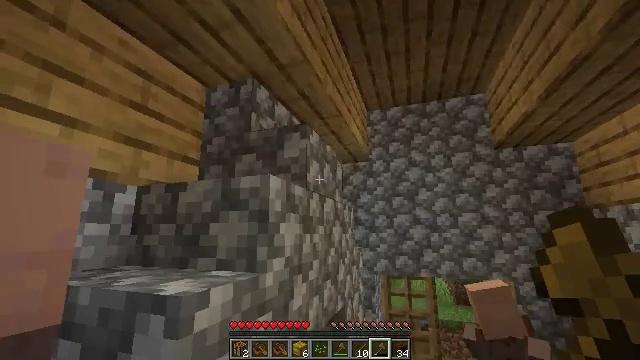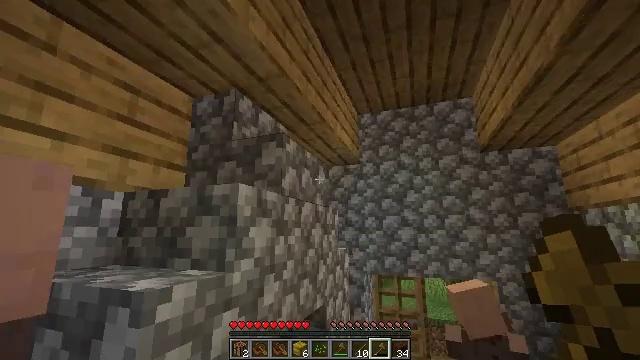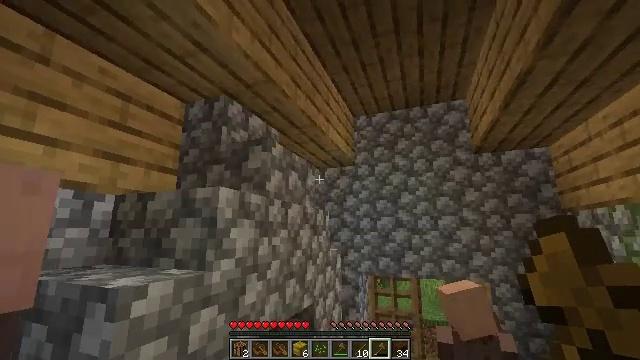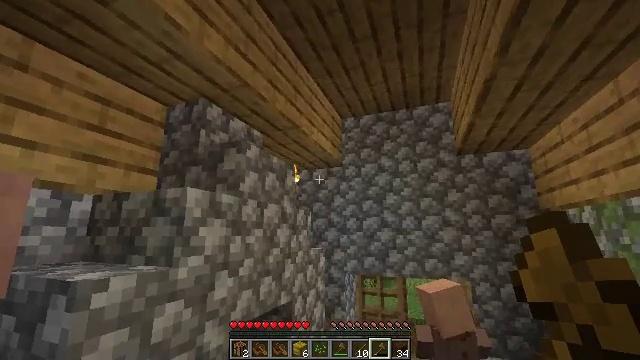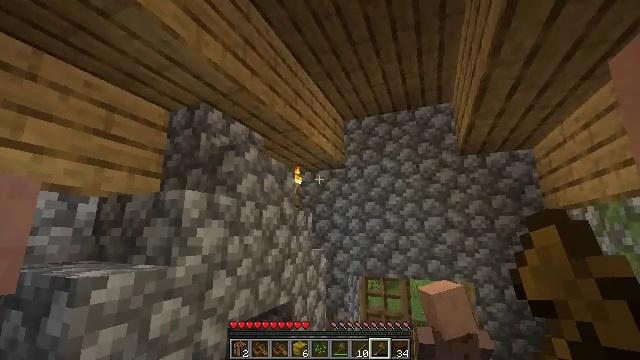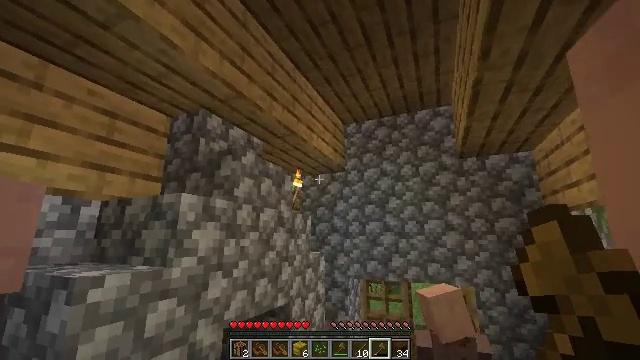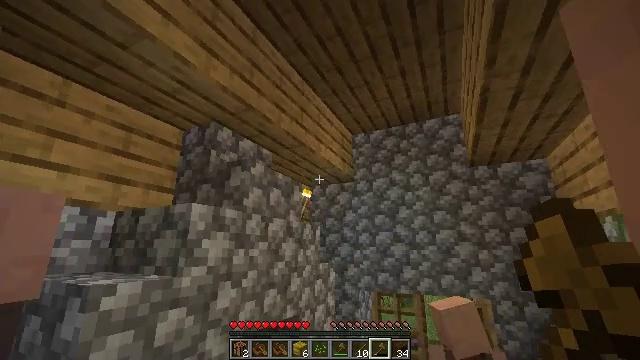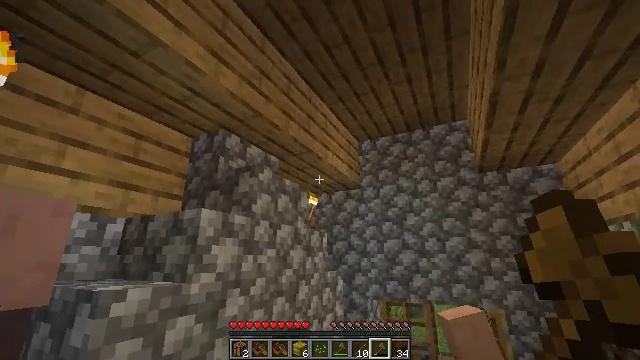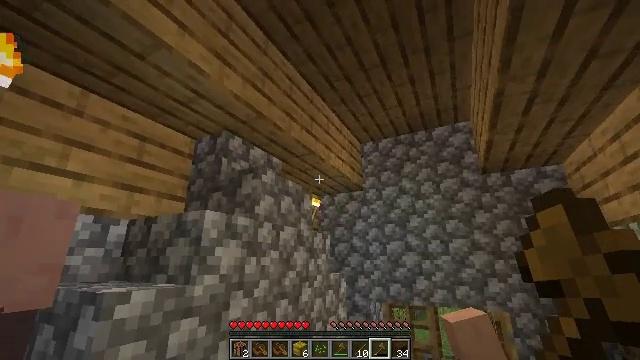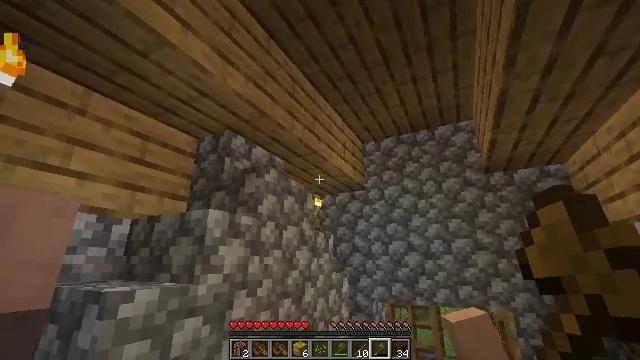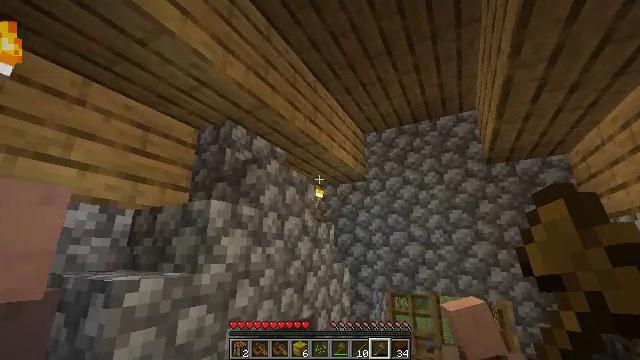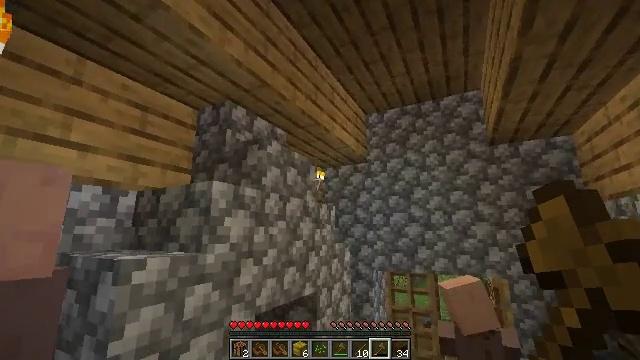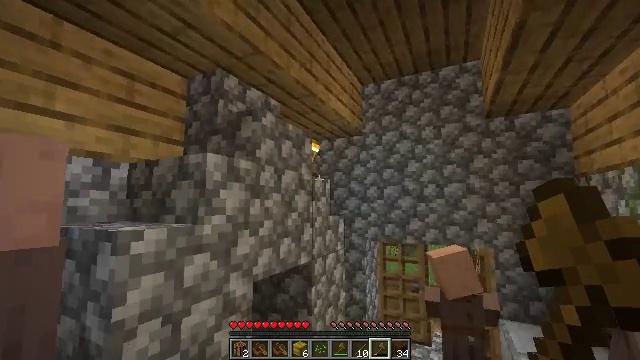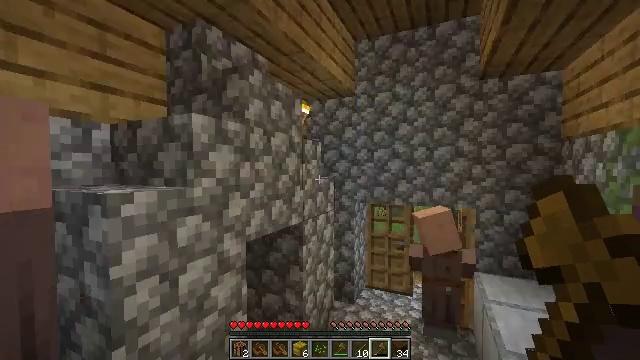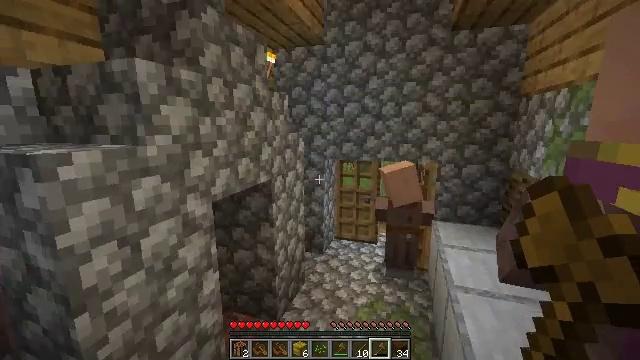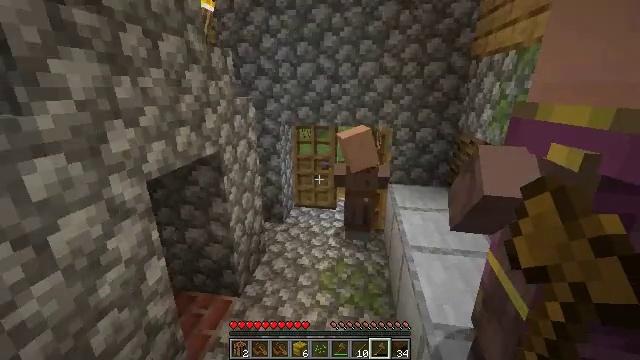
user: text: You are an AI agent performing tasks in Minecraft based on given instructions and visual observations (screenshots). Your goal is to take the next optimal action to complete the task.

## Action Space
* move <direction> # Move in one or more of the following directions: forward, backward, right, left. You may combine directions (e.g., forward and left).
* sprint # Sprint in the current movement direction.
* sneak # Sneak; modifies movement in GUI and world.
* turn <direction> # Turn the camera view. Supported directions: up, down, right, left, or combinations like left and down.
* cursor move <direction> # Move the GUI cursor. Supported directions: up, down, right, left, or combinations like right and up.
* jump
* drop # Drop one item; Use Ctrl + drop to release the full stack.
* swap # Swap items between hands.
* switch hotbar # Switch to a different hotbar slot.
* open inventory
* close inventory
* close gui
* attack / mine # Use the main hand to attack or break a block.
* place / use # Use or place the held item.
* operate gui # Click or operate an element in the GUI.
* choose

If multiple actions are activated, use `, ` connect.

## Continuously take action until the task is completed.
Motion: motion action
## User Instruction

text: Pick up the white bed by breaking it.
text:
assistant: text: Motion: move back and move right
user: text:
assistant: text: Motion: move back and move right, turn left
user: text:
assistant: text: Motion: move back and move right
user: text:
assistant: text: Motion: move back, turn left
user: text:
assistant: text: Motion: turn left
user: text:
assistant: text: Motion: turn left and up
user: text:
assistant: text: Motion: turn left and up
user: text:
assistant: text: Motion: no_op
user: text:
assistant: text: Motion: no_op
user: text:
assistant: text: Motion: turn down
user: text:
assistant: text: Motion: turn down
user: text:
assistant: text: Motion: turn right and down
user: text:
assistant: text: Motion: turn right and down
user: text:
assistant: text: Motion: move forward, turn right and down
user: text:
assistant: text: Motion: move forward, turn right and down
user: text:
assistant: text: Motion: move forward, turn right and down
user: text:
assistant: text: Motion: move forward, turn right
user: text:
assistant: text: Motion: move forward
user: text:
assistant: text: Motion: move forward
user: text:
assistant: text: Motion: move forward
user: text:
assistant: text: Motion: move forward
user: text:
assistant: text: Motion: move forward, turn left
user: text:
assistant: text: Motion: move forward, turn left
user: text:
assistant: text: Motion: move forward
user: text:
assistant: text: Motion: move forward
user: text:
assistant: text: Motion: move forward, turn right and up
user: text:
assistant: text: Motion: move forward, turn right and up
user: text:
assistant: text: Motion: move forward
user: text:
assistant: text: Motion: move forward
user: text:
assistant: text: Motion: move forward